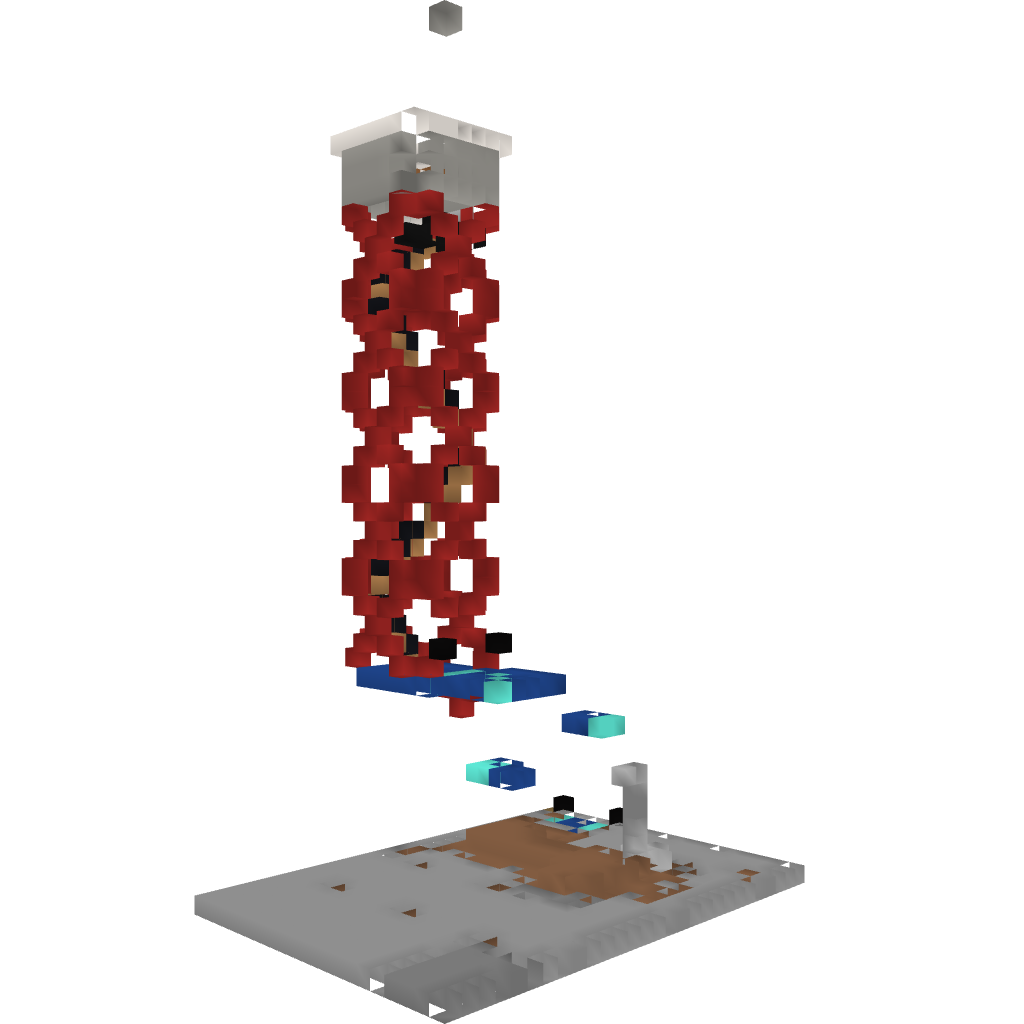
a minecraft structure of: Tower of Quartz